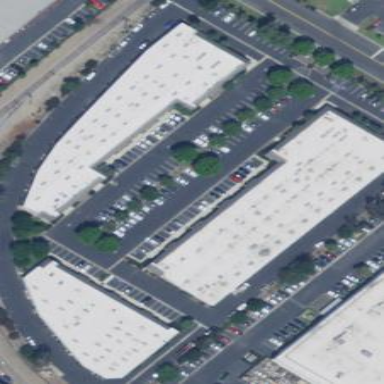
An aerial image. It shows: Parking available on the street side.